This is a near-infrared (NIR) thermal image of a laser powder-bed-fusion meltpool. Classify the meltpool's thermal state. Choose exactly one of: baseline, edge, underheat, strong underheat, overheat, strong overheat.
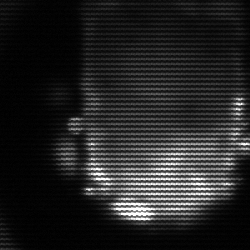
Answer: baseline